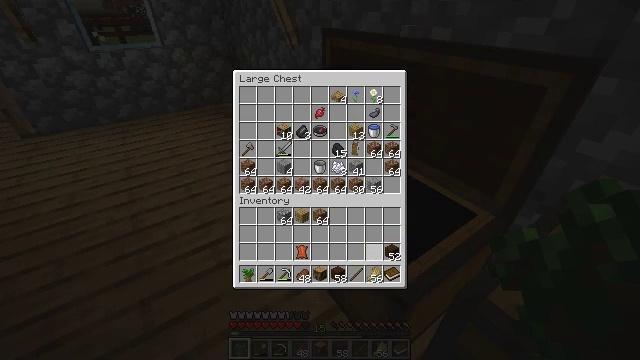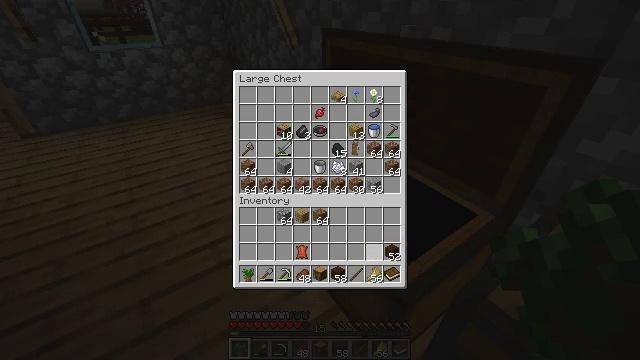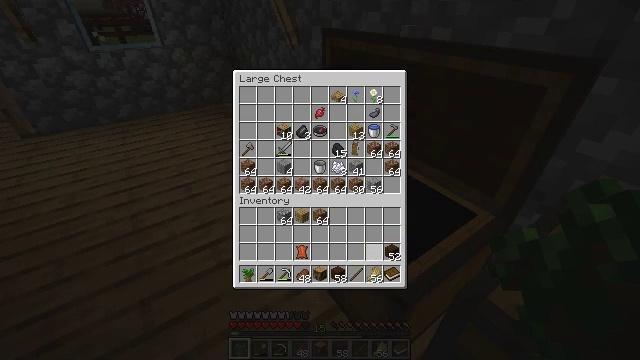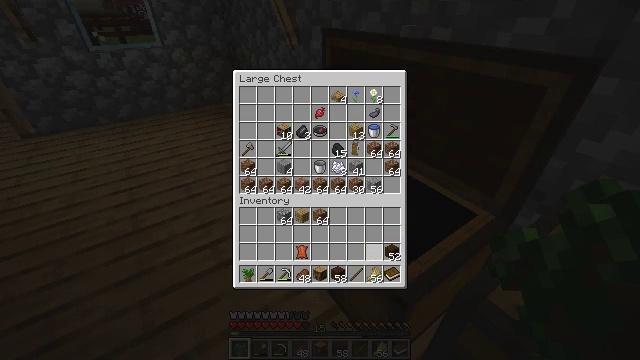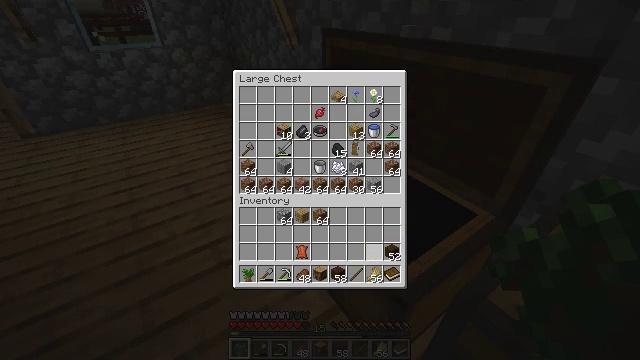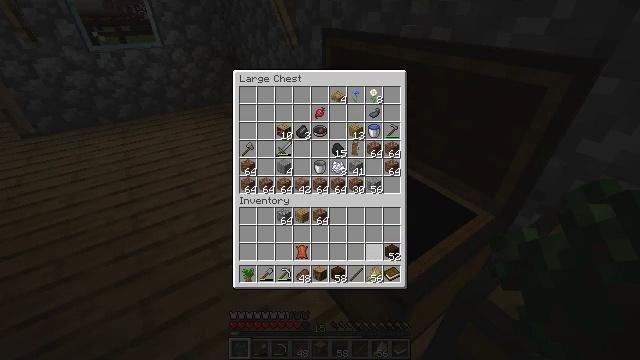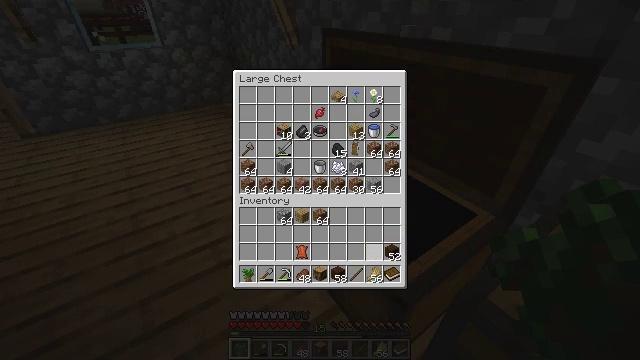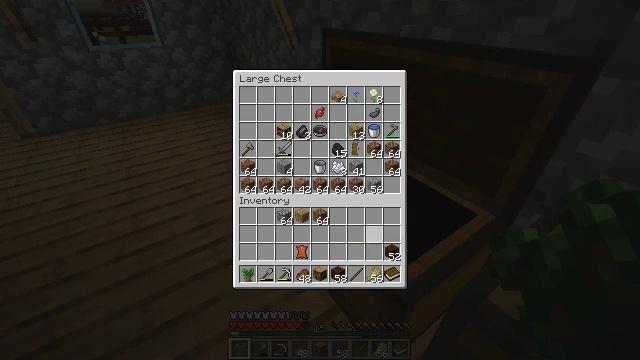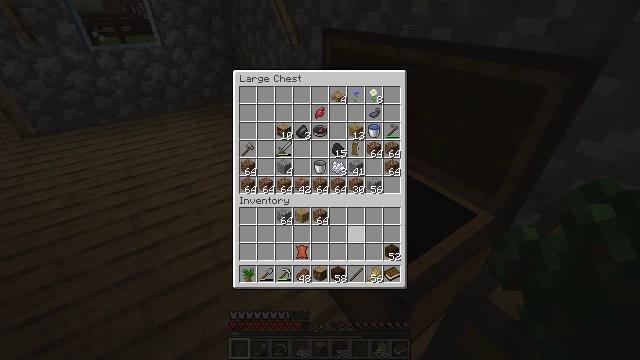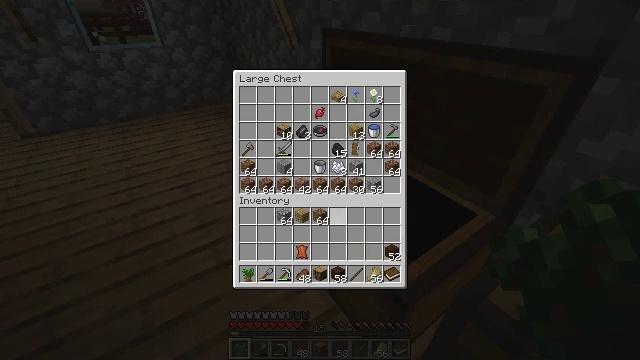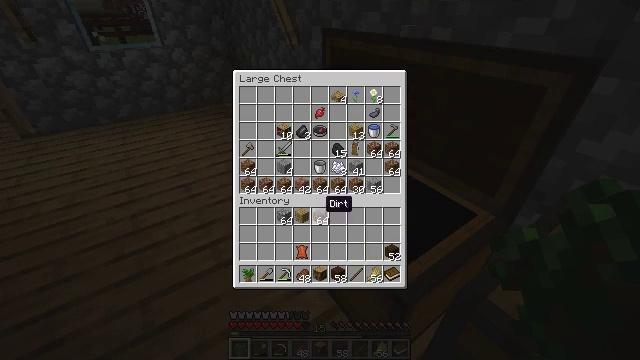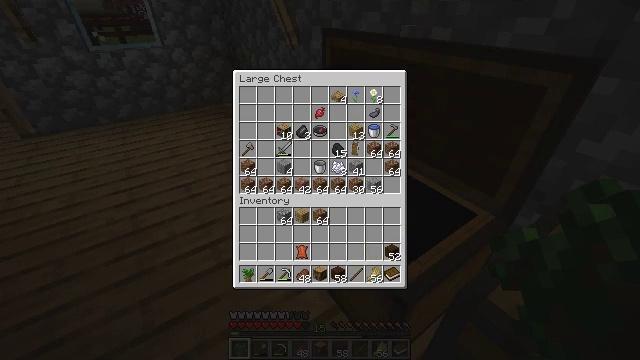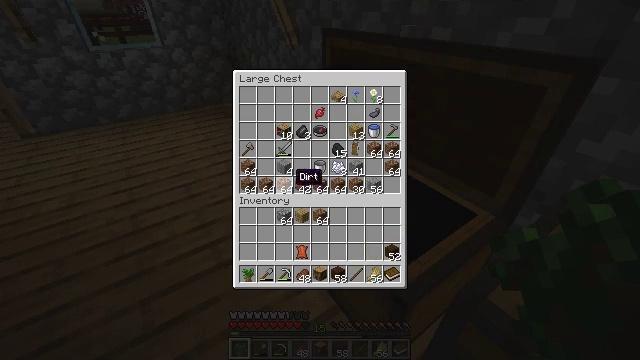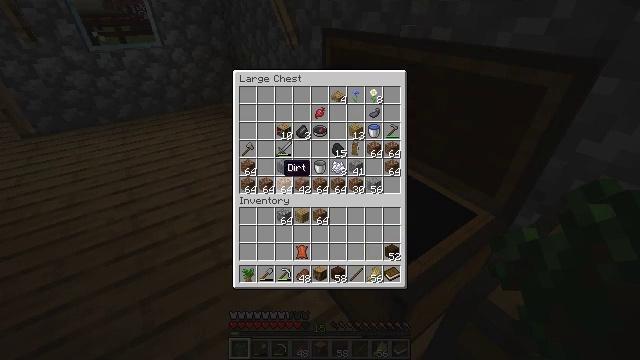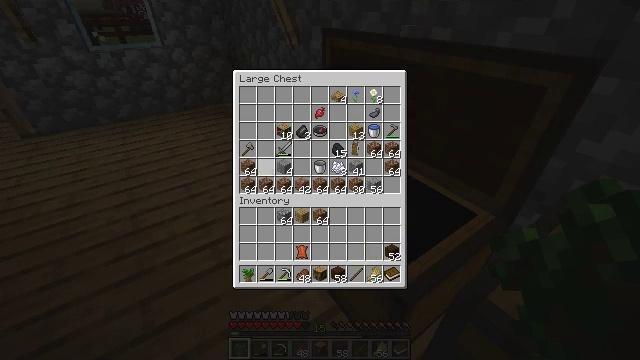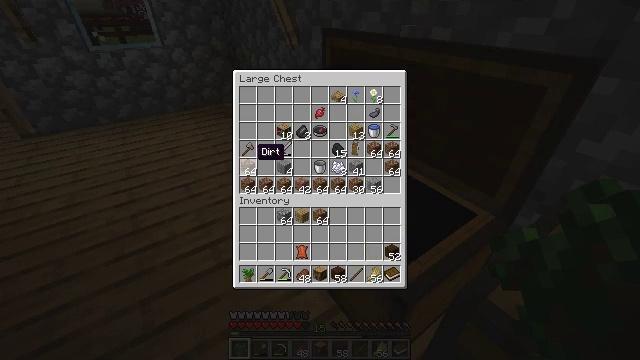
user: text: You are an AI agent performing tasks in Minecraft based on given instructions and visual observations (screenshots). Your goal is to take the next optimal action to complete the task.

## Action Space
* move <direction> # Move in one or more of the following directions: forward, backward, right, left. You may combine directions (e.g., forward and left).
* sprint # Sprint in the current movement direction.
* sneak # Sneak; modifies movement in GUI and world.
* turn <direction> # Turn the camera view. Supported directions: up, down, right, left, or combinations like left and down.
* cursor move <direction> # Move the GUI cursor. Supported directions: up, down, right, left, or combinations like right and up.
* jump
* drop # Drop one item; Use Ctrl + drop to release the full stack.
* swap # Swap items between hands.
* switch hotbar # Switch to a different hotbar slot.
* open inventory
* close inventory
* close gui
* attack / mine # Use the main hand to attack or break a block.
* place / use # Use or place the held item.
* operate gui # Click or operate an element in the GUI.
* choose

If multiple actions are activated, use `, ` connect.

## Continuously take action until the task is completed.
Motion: motion action
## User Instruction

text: Cut down the sugar cane stalks.
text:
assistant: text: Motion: no_op
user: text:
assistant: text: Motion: no_op
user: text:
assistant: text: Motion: no_op
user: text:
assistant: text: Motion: no_op
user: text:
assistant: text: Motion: no_op
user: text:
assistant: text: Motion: no_op
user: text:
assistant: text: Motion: cursor move up
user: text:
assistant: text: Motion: cursor move left
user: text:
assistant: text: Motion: cursor move left and up
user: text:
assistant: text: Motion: cursor move left and up
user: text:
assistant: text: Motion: cursor move left and up
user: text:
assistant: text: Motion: cursor move left and up
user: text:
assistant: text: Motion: cursor move left and up
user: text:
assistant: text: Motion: cursor move left and up
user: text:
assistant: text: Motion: sneak, cursor move left and up
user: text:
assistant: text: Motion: sneak, cursor move left
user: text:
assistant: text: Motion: sneak
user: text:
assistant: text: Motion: sneak
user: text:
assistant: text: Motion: sneak
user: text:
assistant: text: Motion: sneak
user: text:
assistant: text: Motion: sneak, operate gui
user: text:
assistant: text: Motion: sneak, operate gui
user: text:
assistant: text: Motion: sneak, operate gui
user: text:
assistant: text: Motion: sneak
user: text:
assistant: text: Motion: sneak
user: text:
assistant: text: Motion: sneak, cursor move right
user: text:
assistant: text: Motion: sneak, cursor move right
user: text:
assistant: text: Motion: sneak
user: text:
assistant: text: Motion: sneak
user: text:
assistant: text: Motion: sneak, cursor move right